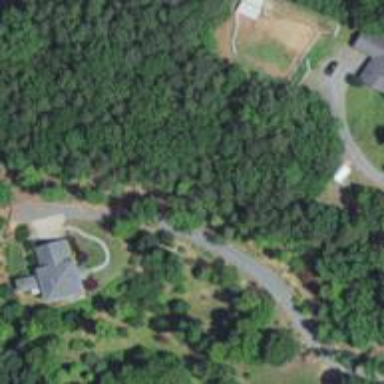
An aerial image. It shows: Driveway leading to service road.